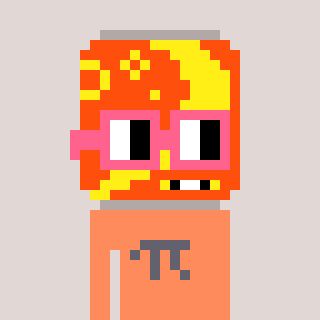
a pixel art character with square pink glasses, a pop-shaped head and a peachy-colored body on a warm background